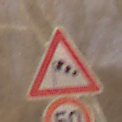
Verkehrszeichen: SeitenwindVonLinks
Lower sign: Geschwindigkeit50
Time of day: Night
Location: Outdoor (Urban)
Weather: Overcast
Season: Winter
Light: Artificial